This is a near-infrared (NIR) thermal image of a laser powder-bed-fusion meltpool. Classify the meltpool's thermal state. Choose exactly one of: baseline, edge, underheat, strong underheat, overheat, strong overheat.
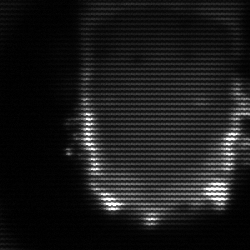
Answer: baseline